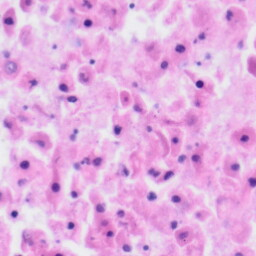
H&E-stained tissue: Tonsil